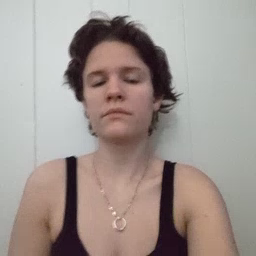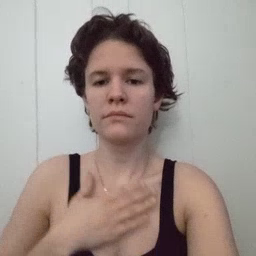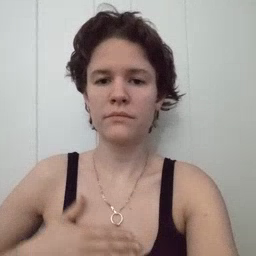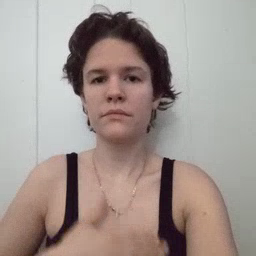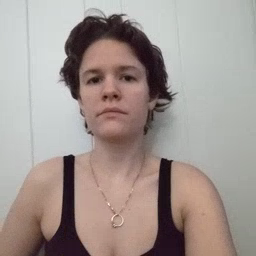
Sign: please